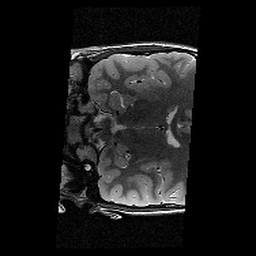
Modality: T2w
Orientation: coronal
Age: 10
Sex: female
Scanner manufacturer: siemens
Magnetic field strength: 3 T
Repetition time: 9.23 s
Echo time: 0.067 s